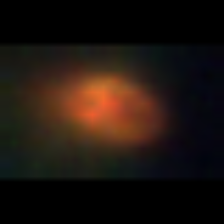
Taxon: NanoPlankton
Group: Other